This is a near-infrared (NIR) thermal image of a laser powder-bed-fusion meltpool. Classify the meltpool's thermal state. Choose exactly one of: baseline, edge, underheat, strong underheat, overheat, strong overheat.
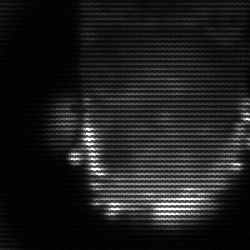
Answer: baseline